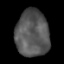
Tissue: lung
Cell type: Endothelial cells
Senescence score: 0.5407
Nuclear area (px): 1528
Mean DAPI intensity: 86.875